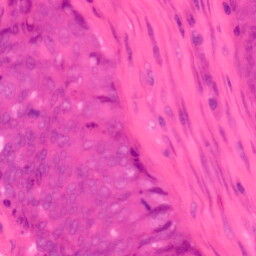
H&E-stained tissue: Colon